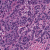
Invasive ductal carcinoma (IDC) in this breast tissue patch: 1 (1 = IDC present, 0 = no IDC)